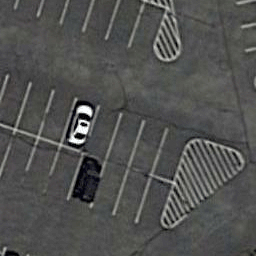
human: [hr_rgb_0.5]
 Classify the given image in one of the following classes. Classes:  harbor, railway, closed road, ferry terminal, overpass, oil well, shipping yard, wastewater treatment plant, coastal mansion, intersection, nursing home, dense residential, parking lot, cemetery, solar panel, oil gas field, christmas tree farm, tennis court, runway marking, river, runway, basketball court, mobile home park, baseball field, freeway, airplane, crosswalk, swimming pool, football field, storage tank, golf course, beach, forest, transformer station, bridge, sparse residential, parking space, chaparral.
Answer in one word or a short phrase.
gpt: parking space